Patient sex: M
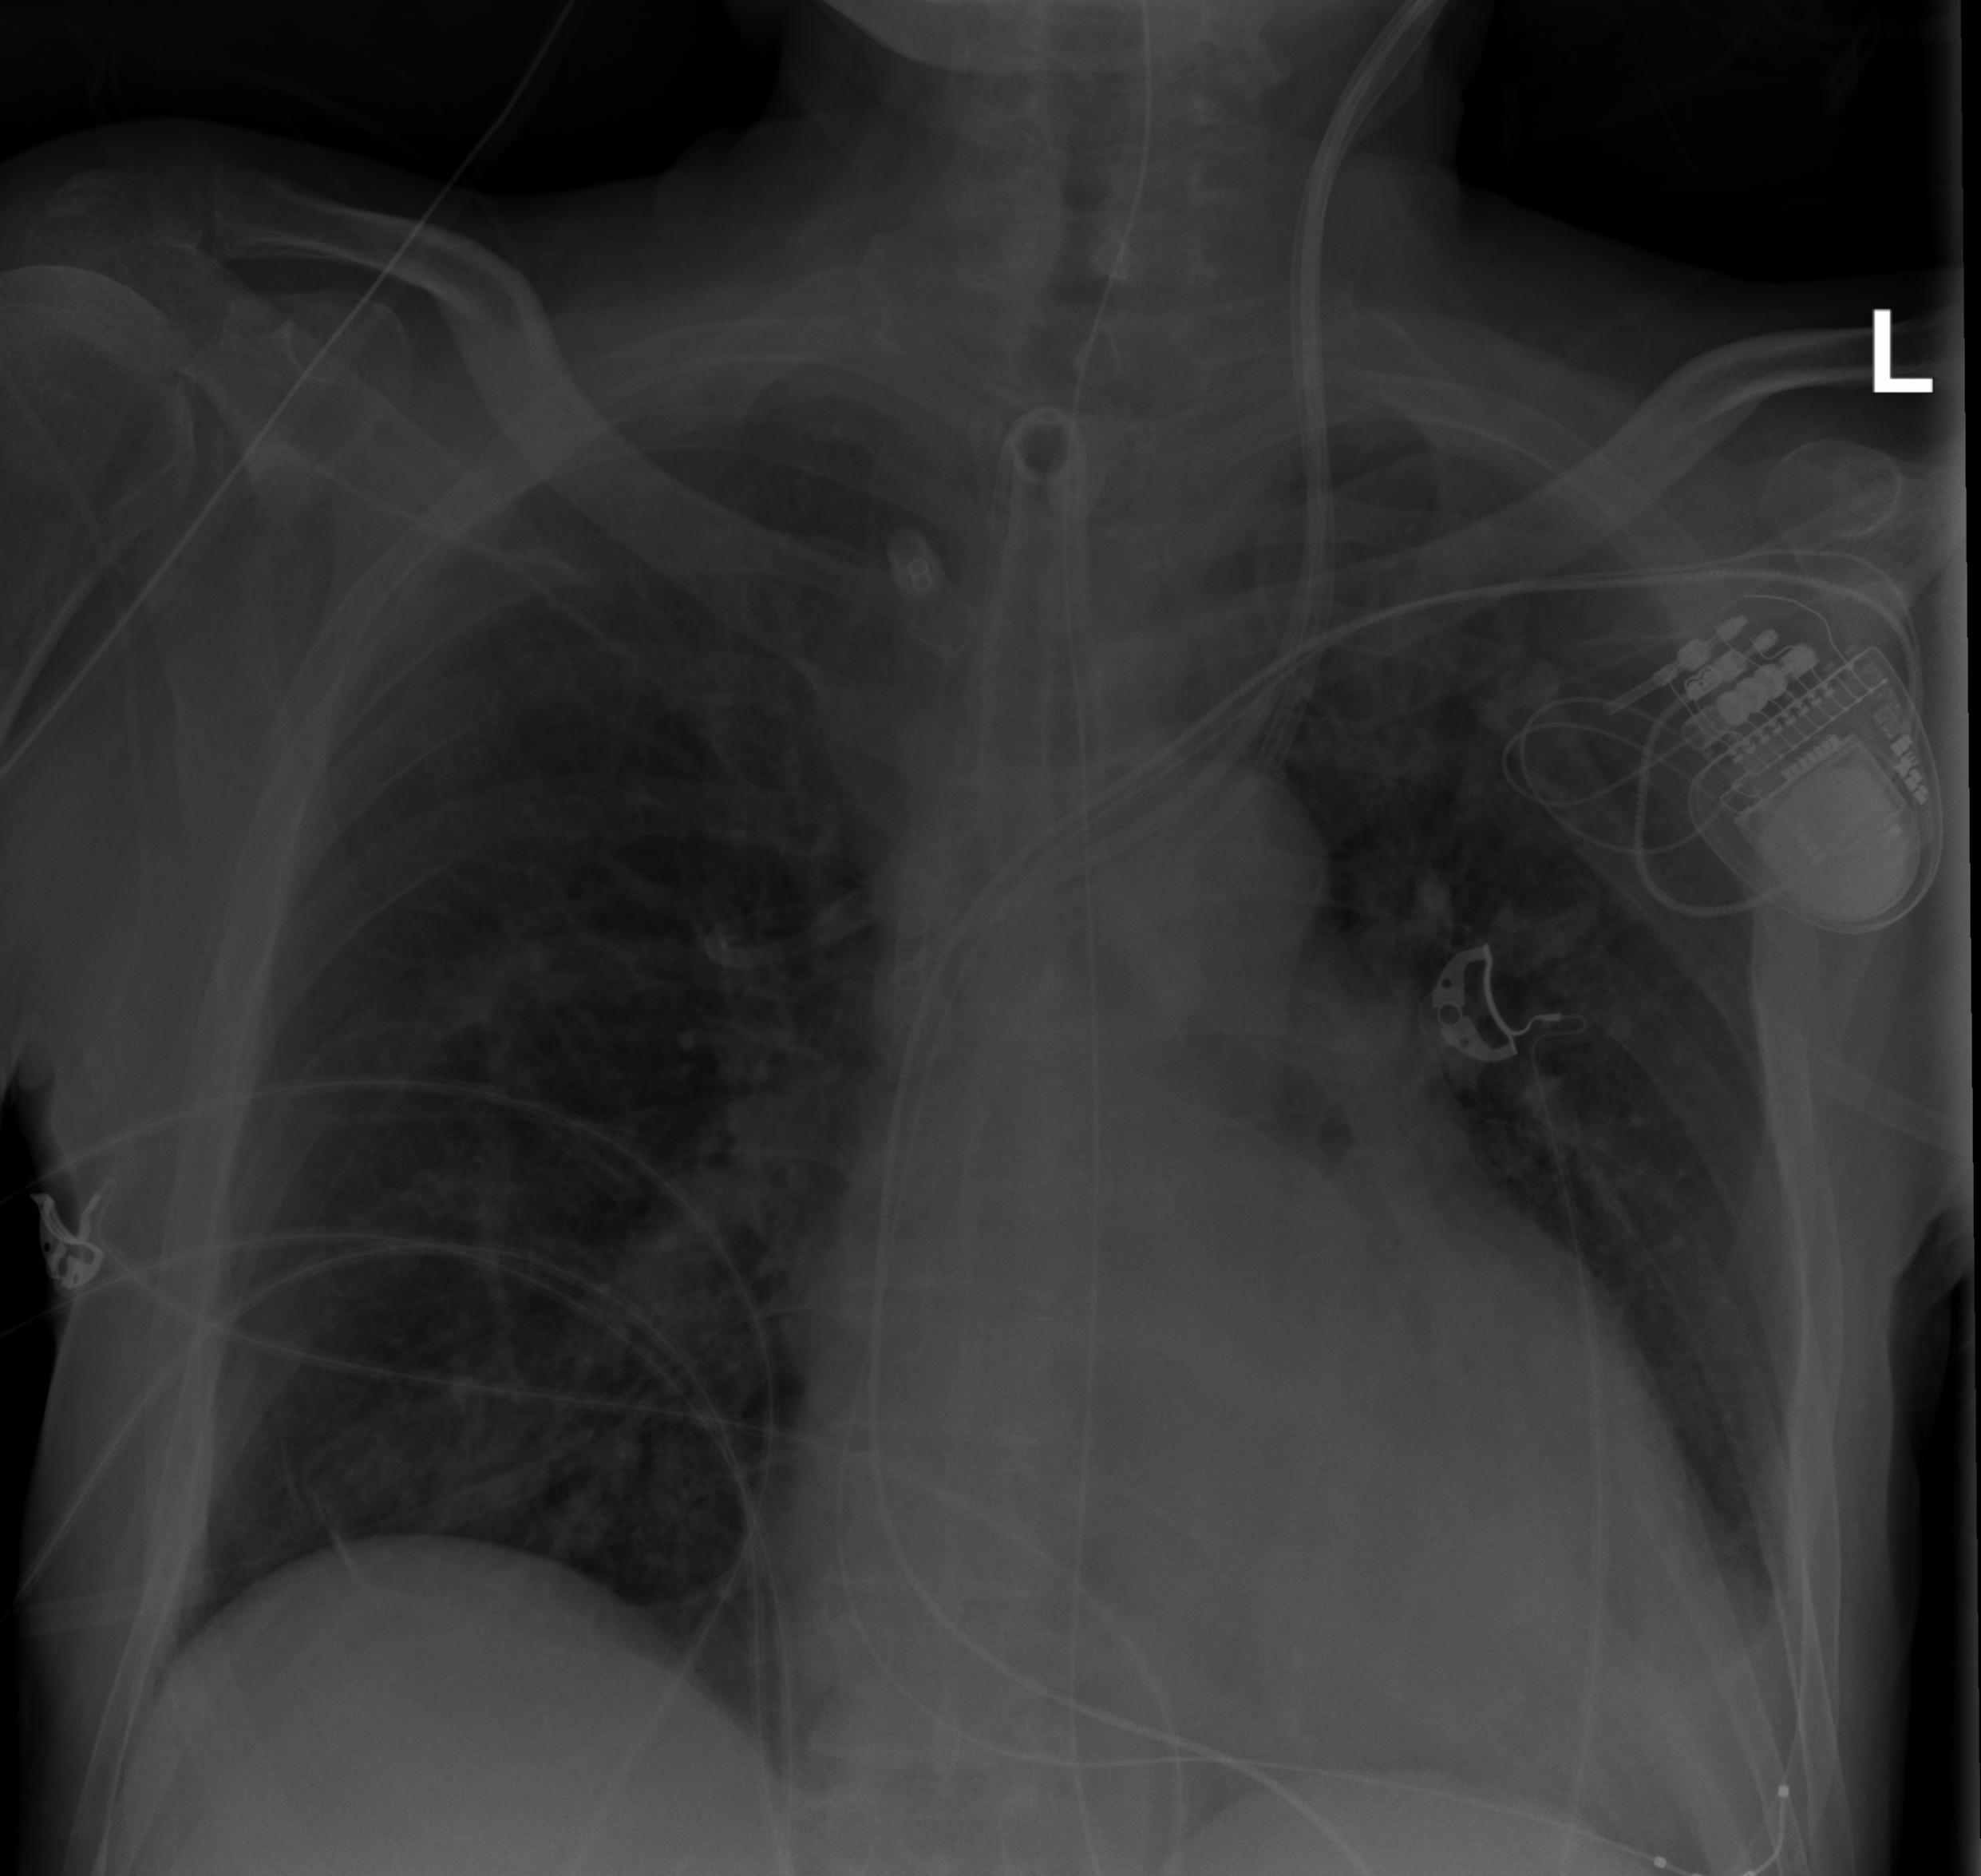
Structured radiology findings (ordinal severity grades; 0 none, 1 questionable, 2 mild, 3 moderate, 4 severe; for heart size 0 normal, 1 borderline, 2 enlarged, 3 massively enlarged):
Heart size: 2
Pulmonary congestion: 0
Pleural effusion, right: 0
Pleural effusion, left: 0
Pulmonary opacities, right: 2
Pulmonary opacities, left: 0
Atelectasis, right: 0
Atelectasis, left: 0